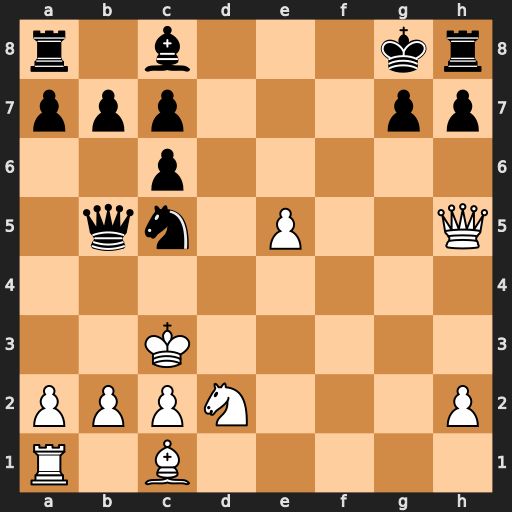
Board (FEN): r1b3kr/ppp3pp/2p5/1qn1P2Q/8/2K5/PPPN3P/R1B5
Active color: w
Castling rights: -
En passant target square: -
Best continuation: Qe8#